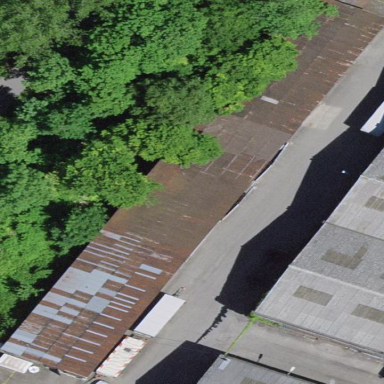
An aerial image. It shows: Industrial building.